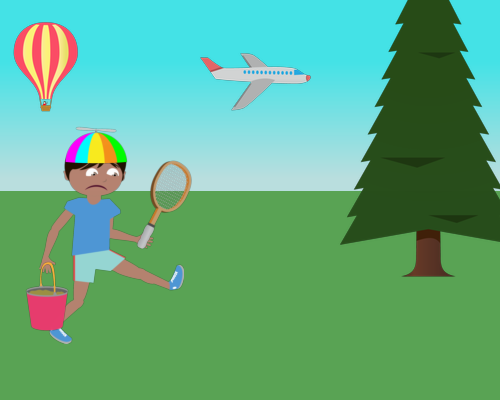
right side small pine tree in the middle sky small plane facing right  left sky small balloon on the left a boy big size facing right kicking sad color hat racket in right hand bucket in left hand boy boy is sad kicking  move balloon left down a bit  boys head above horizon